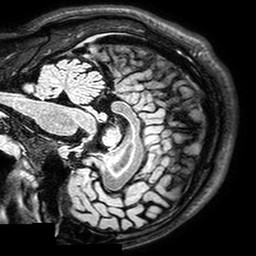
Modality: T2w
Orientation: sagittal
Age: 24
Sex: male
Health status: healthy
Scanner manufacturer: philips
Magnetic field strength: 3 T
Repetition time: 5 s
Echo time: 0.2872 s